Field crop: maize
Growth stage: 2
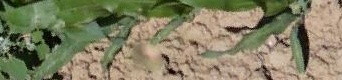
Species: maize